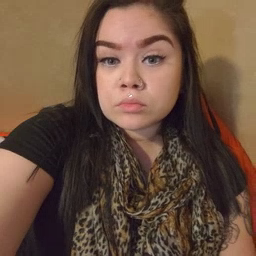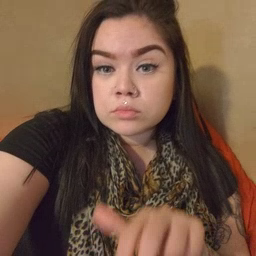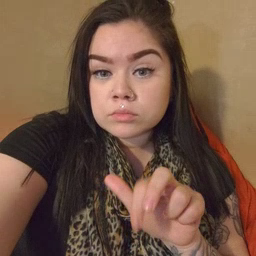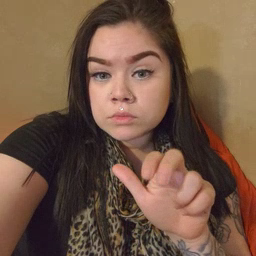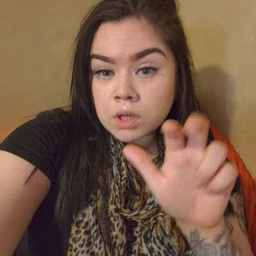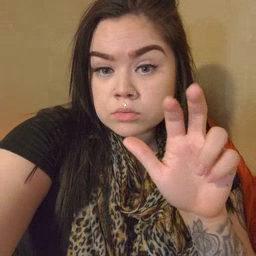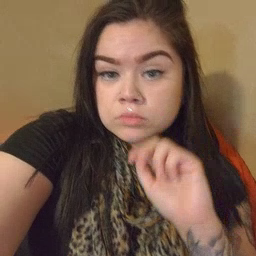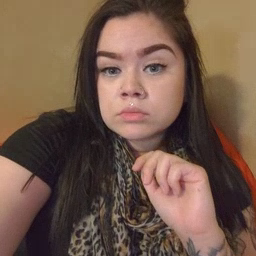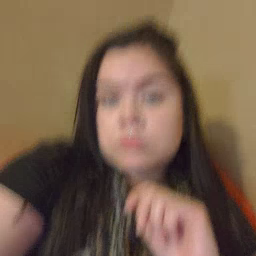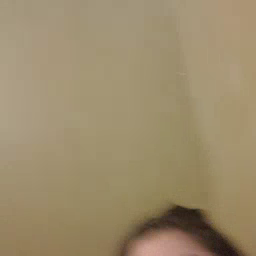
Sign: stairs